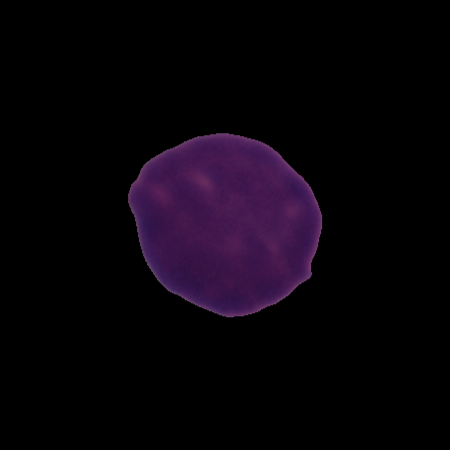
Label: healthy